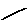
Label: line